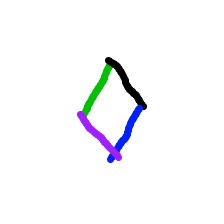
Shape: rhombus